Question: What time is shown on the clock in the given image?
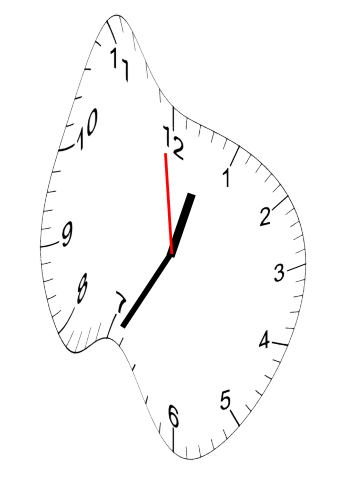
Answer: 12:34:59